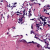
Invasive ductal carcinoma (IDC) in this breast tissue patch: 0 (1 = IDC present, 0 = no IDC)